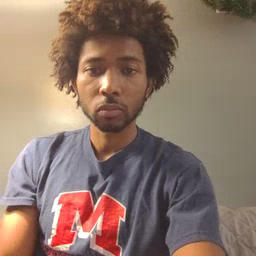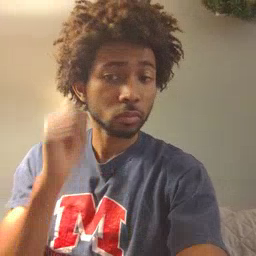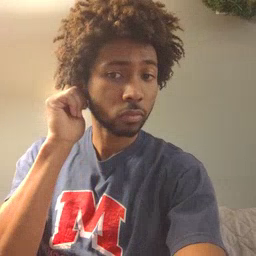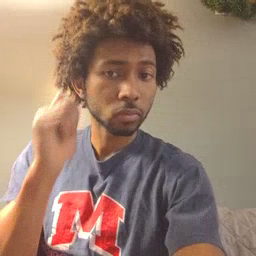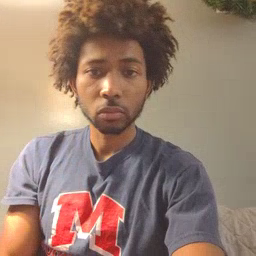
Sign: ear